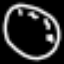
Label: clock